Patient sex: M
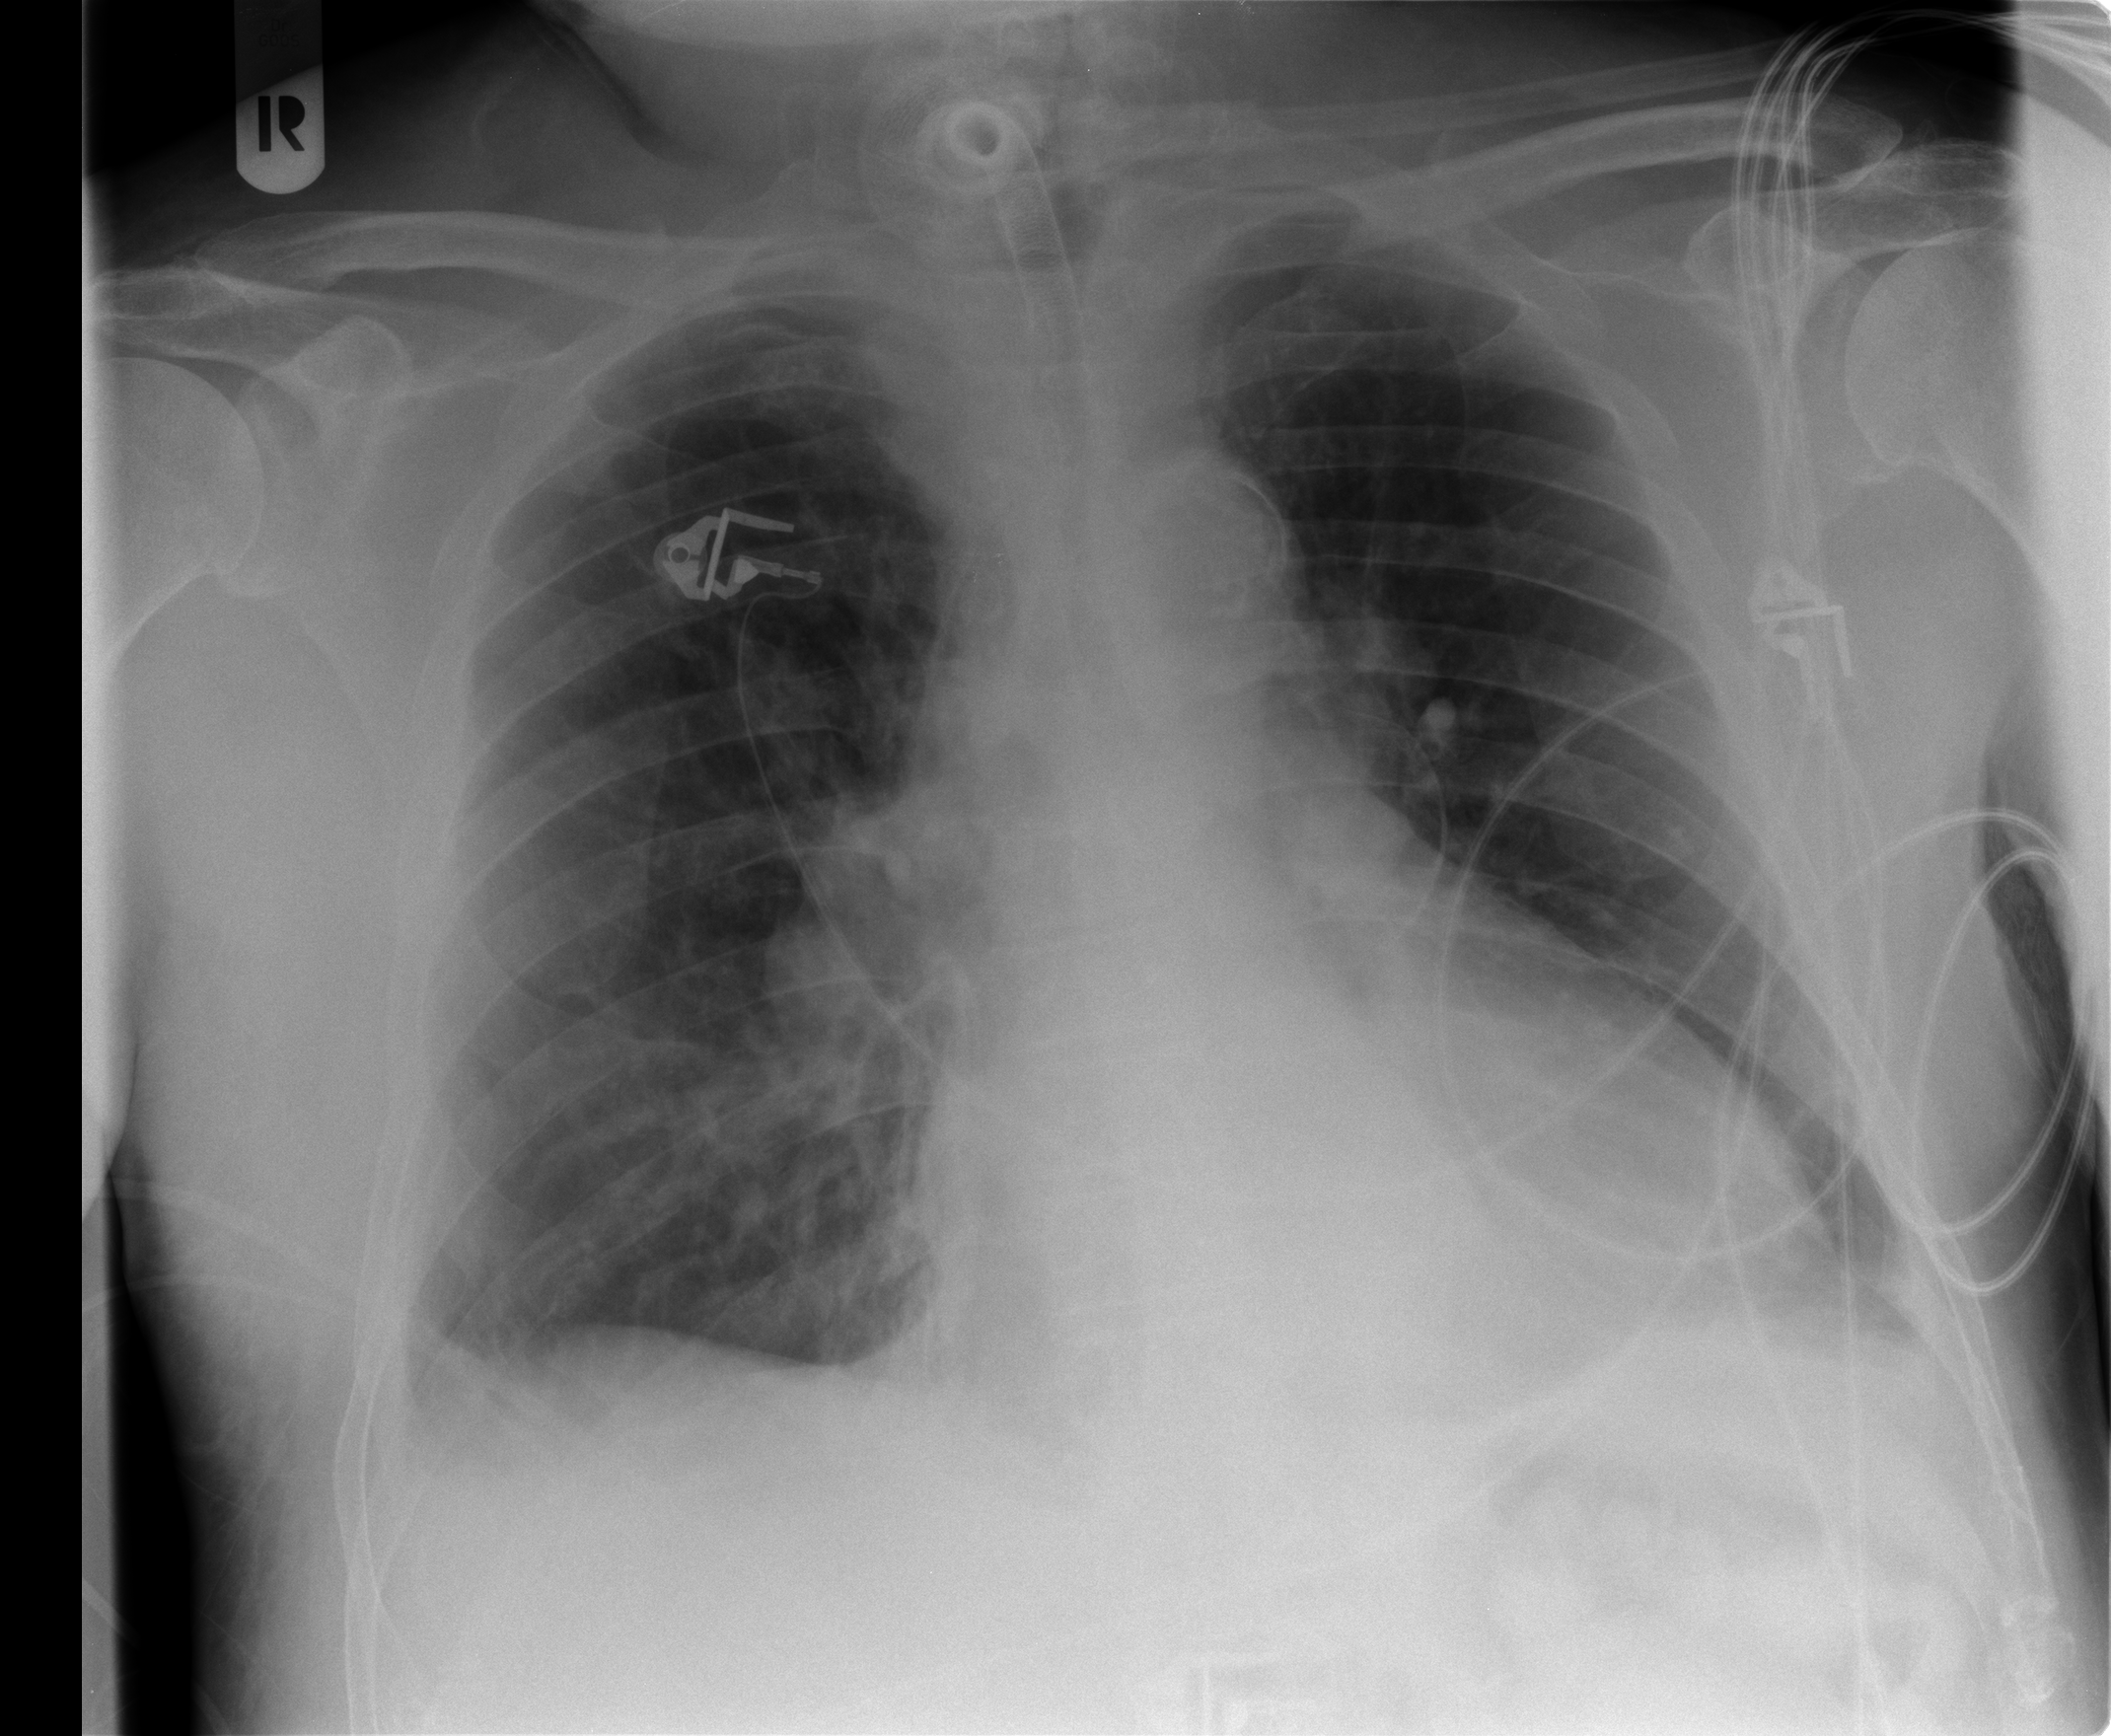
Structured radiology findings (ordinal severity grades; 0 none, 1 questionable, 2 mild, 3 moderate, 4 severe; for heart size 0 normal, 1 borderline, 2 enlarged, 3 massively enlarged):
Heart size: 2
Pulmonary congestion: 2
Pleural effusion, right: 2
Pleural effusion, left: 0
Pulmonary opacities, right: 1
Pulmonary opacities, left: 0
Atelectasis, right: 2
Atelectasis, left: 2